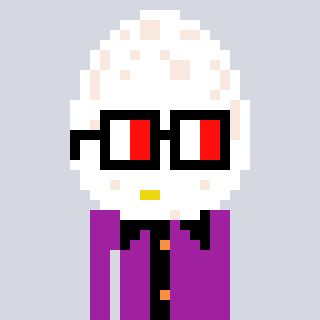
a pixel art character with square glasses with black frames and red eyes, a egg-shaped head and a magenta-colored body on a cool background